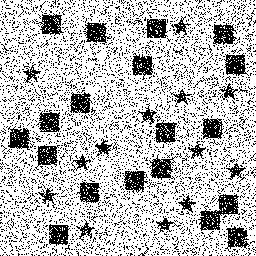
Squares: 19
Triangles: 0
Stars: 13
Total shapes: 32